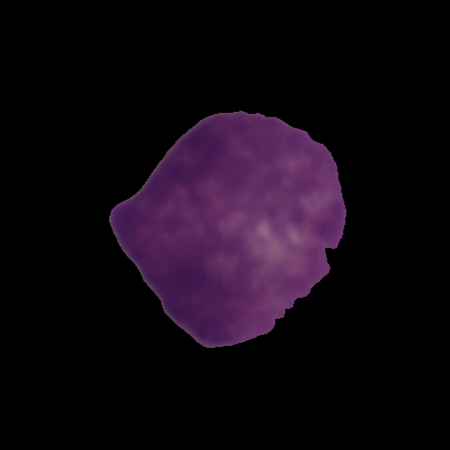
Label: healthy